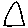
Label: triangle